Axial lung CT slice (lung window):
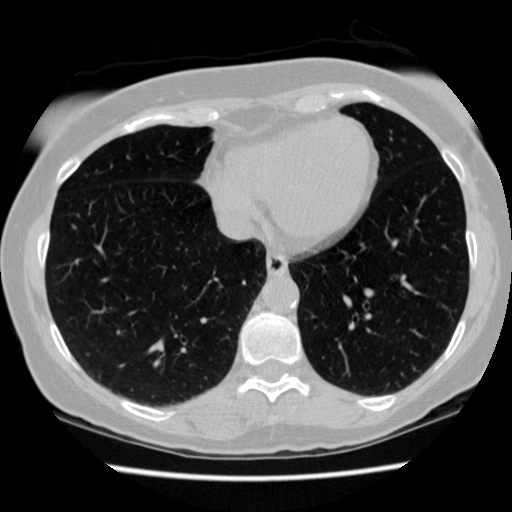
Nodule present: no